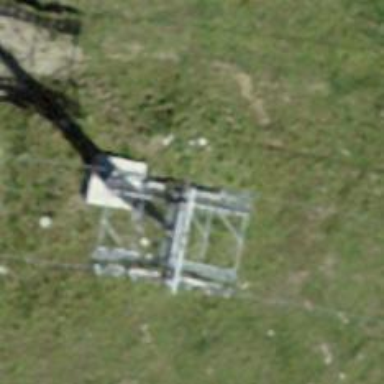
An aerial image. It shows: Pylon used for aerialway.